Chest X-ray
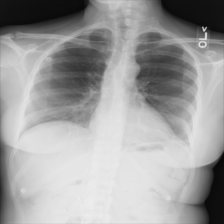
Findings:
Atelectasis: positive
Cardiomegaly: negative
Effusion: negative
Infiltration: negative
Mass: negative
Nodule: negative
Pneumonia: negative
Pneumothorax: negative
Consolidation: negative
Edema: negative
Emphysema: negative
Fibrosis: negative
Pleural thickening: negative
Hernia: negative